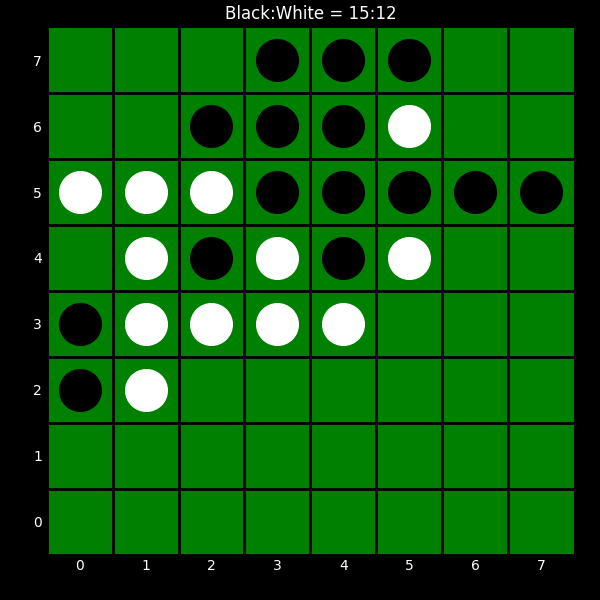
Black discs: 15
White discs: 12